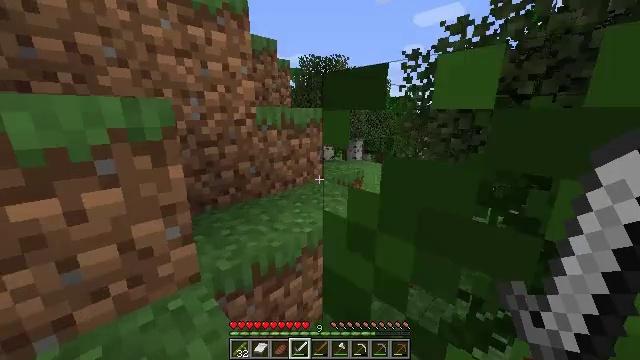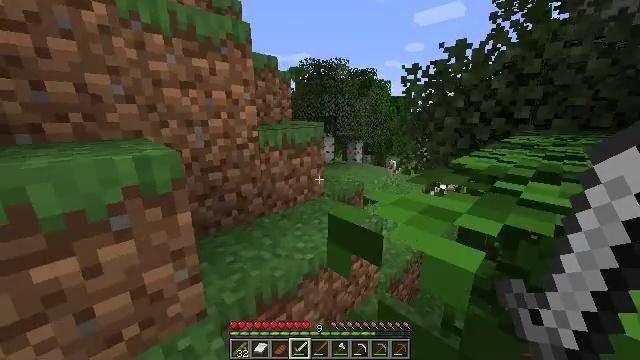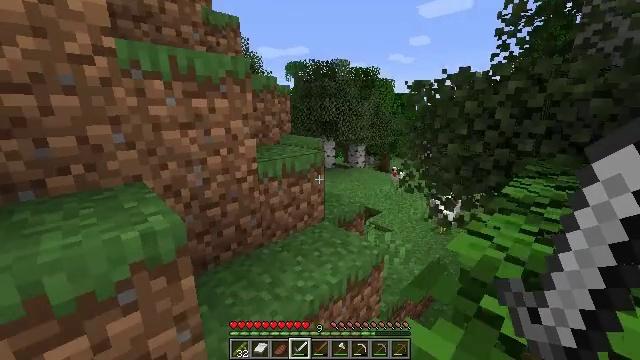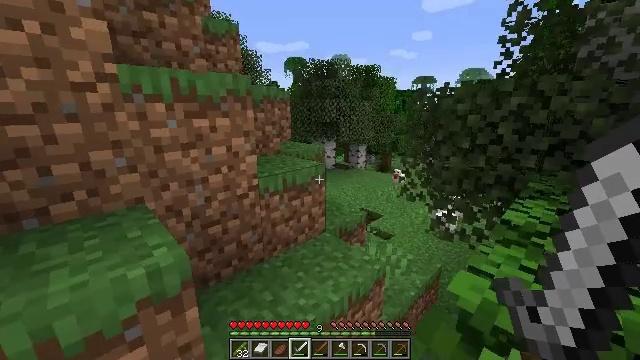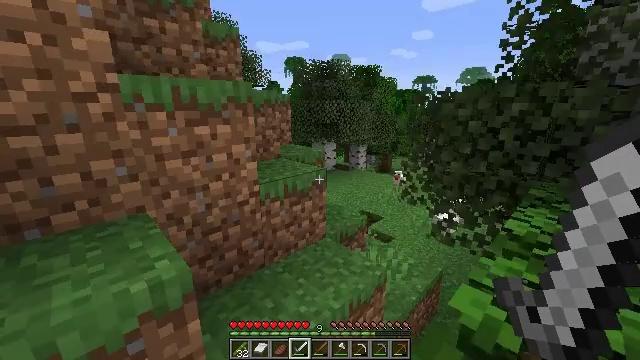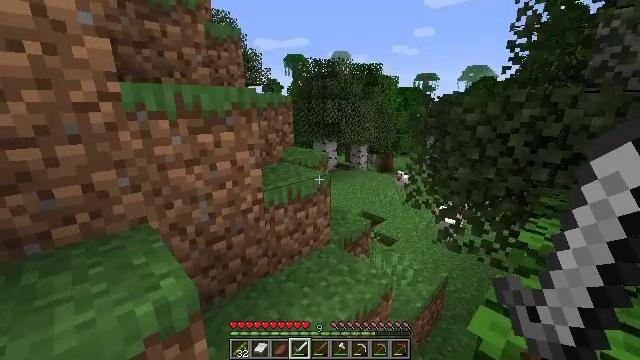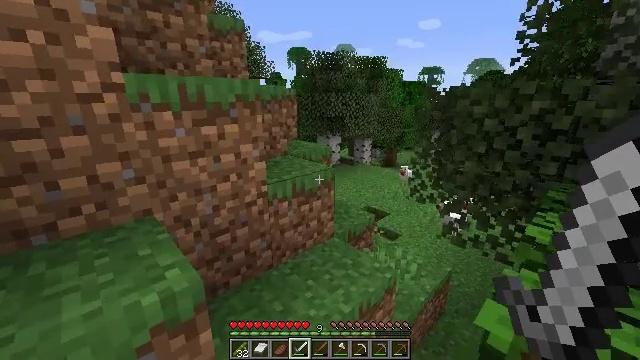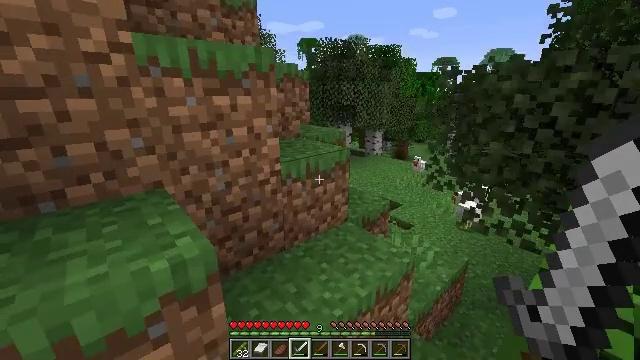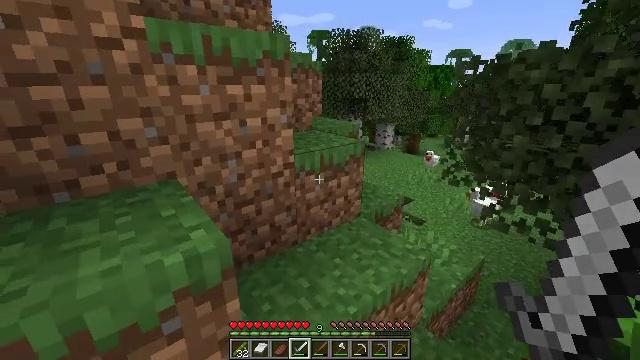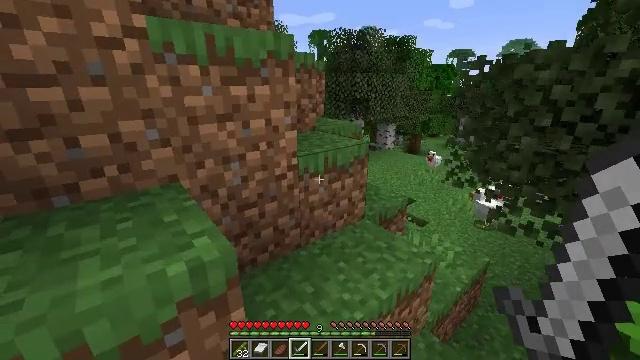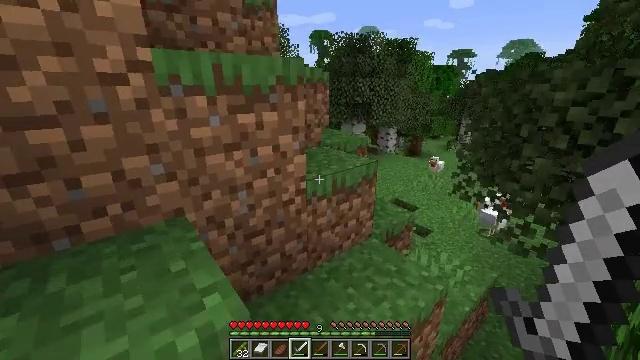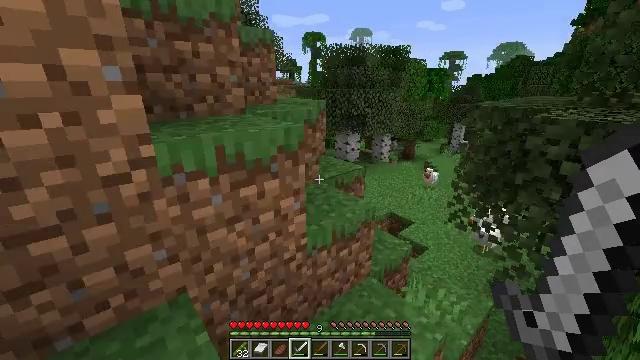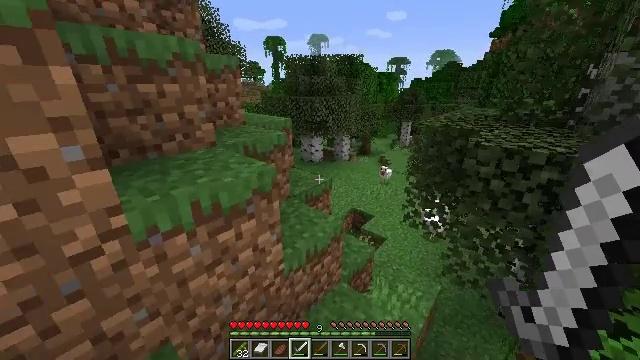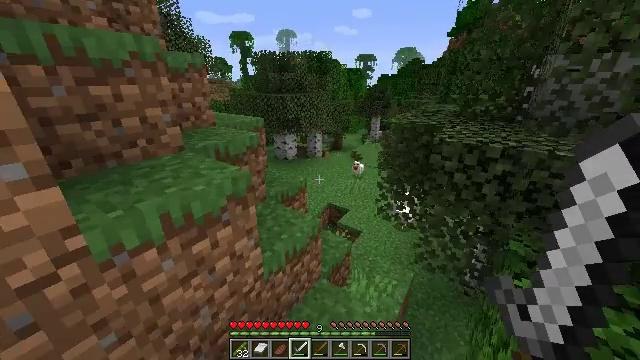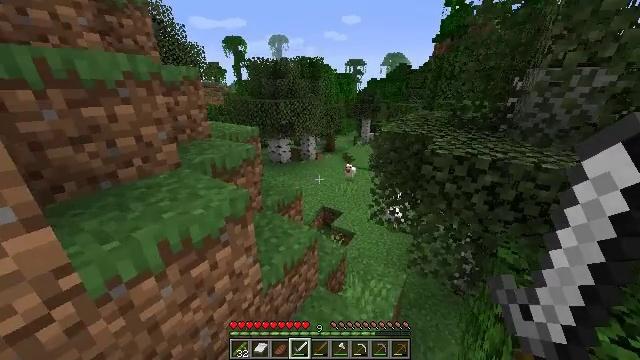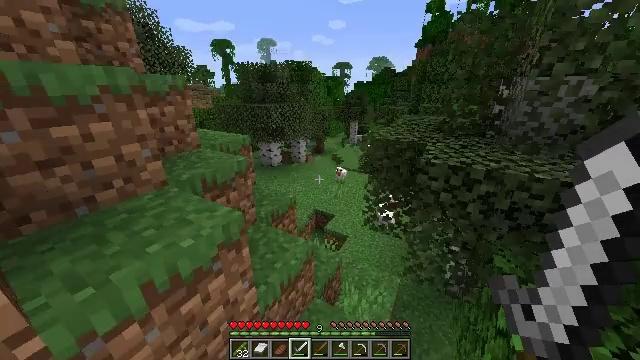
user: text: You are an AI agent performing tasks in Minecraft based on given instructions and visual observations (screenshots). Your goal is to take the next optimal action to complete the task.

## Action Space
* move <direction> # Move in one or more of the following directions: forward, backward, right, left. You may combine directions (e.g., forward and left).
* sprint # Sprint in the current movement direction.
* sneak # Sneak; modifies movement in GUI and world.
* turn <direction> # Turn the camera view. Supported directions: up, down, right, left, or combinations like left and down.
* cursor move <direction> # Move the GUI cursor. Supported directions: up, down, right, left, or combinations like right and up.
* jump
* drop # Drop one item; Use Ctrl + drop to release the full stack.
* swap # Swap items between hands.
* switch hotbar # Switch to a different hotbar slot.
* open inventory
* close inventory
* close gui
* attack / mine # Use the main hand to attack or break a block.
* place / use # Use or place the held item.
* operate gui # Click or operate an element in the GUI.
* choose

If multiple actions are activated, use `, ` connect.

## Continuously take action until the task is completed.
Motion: motion action
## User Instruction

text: Gather materials from the sweet berry bush.
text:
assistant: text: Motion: move forward, jump
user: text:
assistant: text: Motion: move forward, jump
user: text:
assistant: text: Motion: move forward, jump
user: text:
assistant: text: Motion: move forward, jump
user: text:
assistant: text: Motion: move forward, jump
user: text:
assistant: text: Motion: move forward, turn down, jump
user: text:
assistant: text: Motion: move forward, turn left and down, jump
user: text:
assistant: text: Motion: move forward, sprint, turn left and down, jump
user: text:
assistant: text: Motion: move forward, sprint, jump
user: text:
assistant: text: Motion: move forward, sprint, jump
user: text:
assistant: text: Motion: move forward, sprint, turn right, jump
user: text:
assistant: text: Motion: move forward, turn right and down, jump
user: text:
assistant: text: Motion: move forward, turn right and down, jump
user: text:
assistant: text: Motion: move forward, turn right, jump
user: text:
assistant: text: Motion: move forward, turn right, jump
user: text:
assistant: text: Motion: move forward, sprint, turn right, jump
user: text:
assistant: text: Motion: move forward, sprint, turn right, jump
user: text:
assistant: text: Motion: move forward, sprint, turn right, jump
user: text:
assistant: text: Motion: move forward, turn right, jump
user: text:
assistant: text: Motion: move forward, jump
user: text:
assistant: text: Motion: move forward, turn down, jump
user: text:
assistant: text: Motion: move forward, turn down, jump
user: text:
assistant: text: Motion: move forward, turn left and down, jump
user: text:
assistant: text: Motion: move forward, turn left and down, jump
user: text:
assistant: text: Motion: move forward, sprint, turn down, jump
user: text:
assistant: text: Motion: move forward, sprint, jump
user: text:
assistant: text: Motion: move forward, sprint, jump
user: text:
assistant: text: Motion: move forward, jump
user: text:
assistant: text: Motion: move forward, jump
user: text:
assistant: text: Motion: move forward, jump